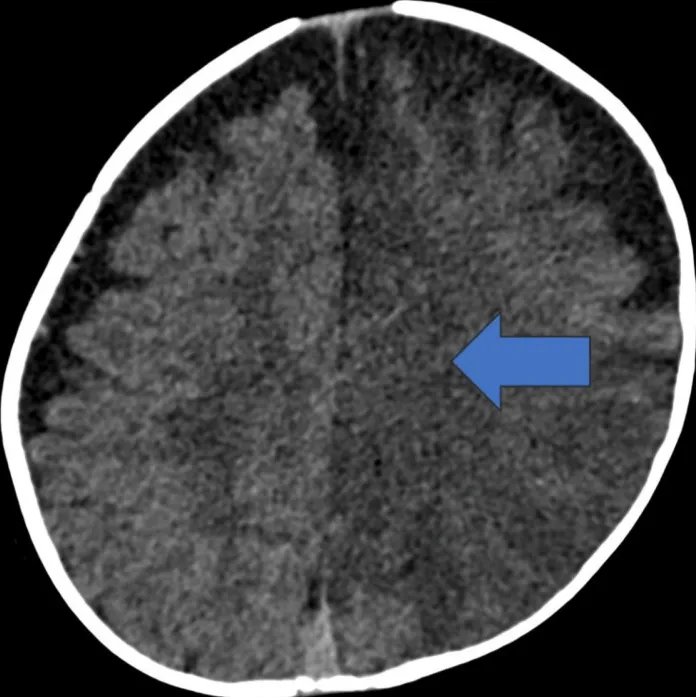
Axial non-contrast CT of the head demonstrates a large area of hypoattenuation and loss of gray-white matter differentiation in the left cerebral hemisphere. . The blue arrow shows a large area of hypoattenuation and loss of gray-white matter differentiation in the left cerebral hemisphere.
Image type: radiology (ct)